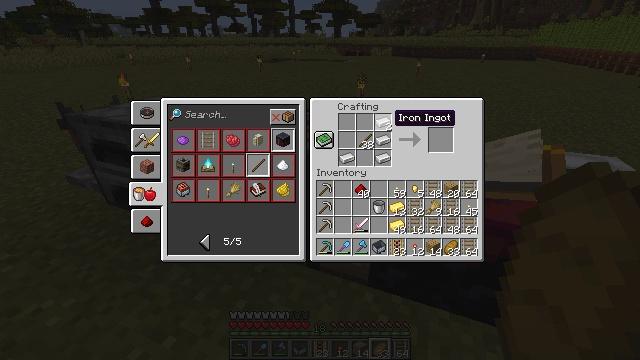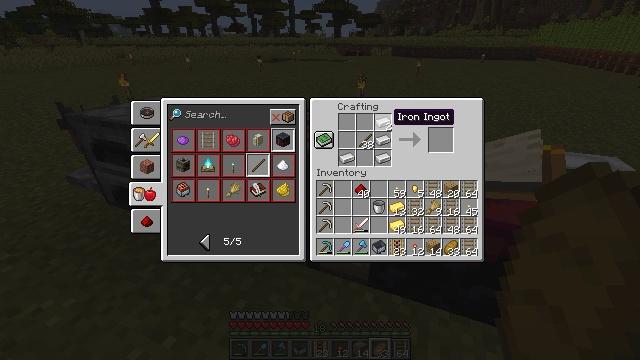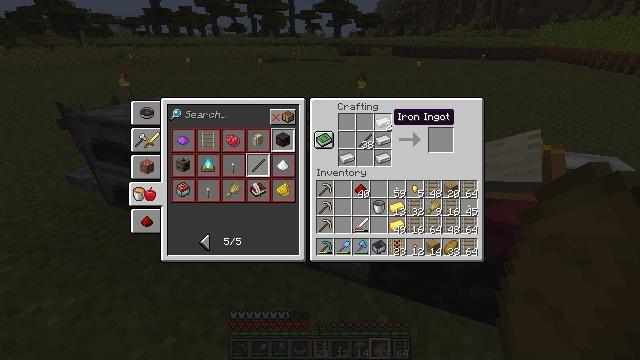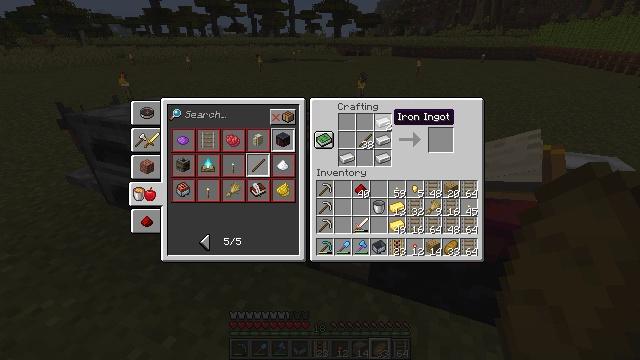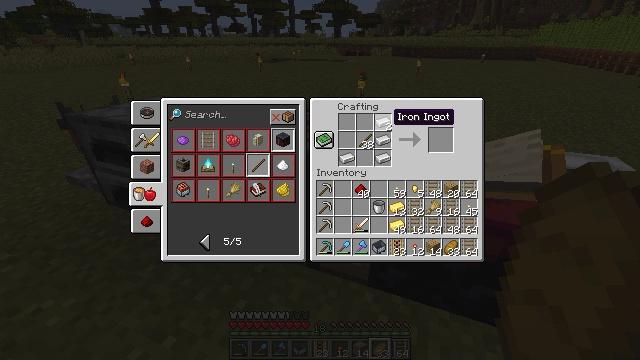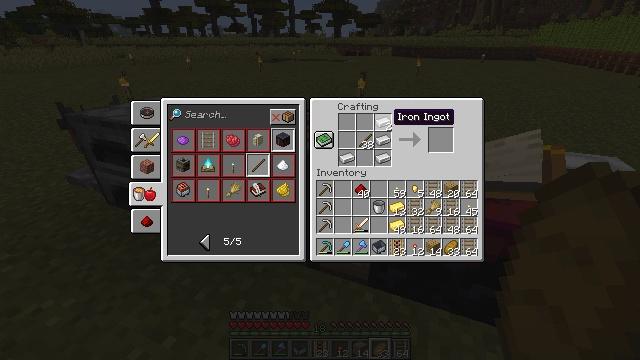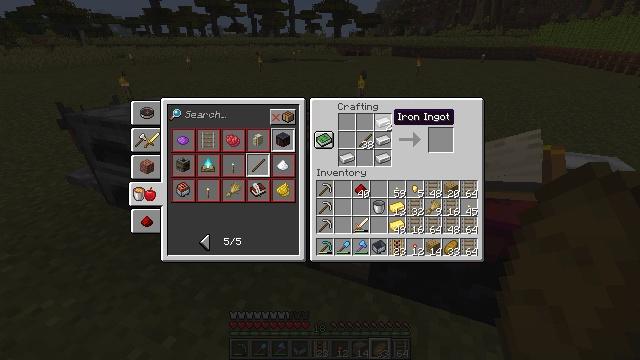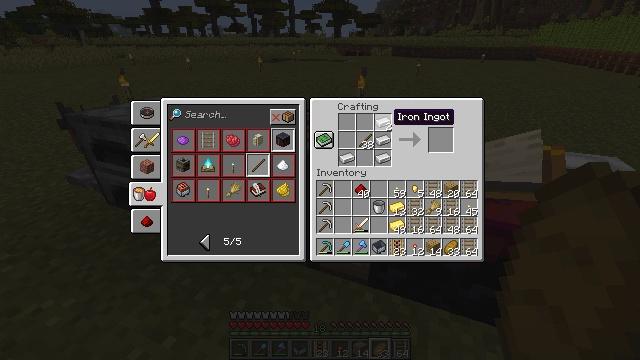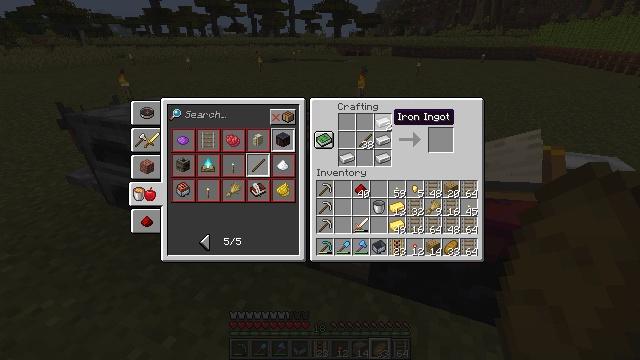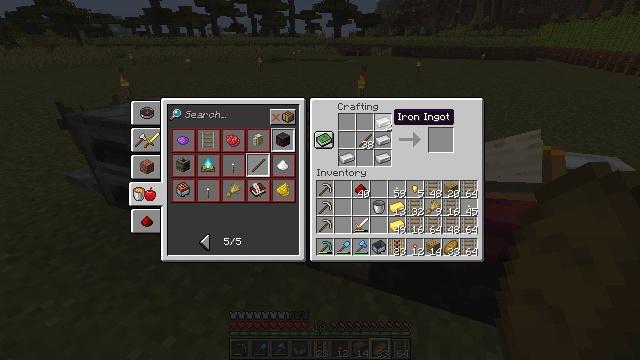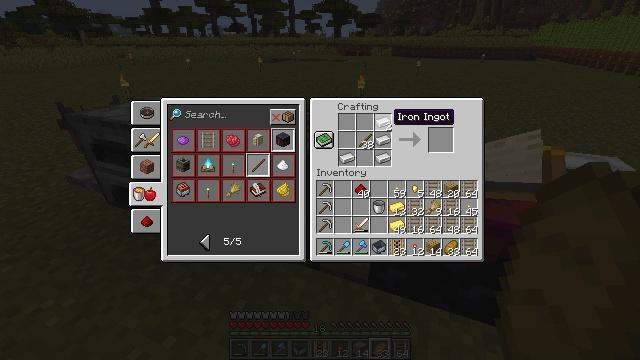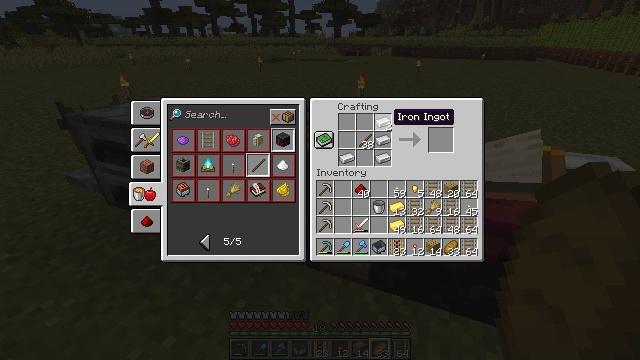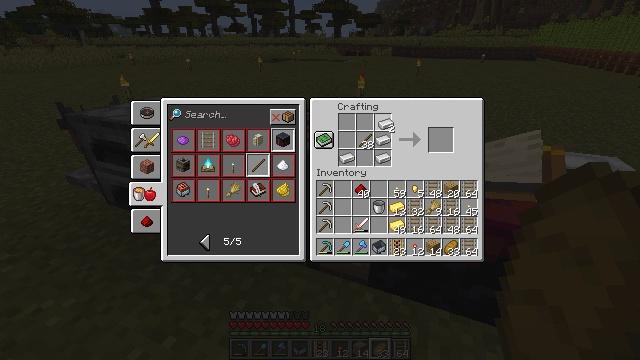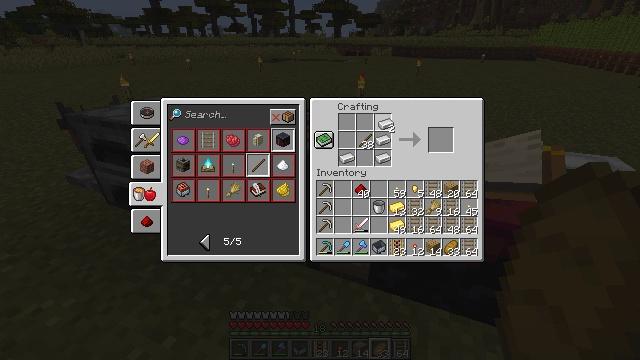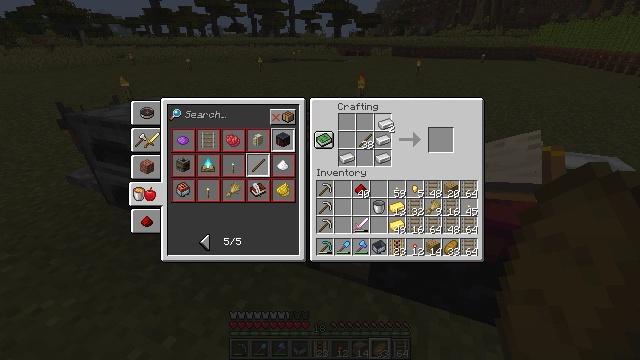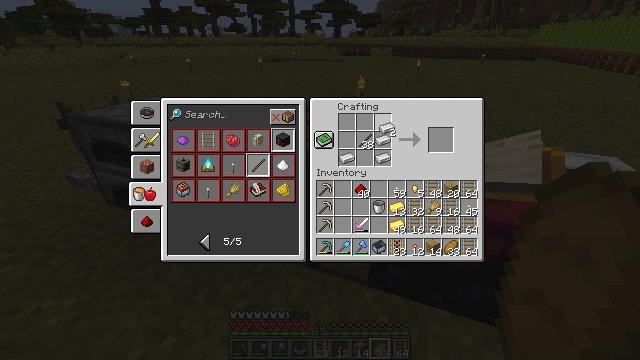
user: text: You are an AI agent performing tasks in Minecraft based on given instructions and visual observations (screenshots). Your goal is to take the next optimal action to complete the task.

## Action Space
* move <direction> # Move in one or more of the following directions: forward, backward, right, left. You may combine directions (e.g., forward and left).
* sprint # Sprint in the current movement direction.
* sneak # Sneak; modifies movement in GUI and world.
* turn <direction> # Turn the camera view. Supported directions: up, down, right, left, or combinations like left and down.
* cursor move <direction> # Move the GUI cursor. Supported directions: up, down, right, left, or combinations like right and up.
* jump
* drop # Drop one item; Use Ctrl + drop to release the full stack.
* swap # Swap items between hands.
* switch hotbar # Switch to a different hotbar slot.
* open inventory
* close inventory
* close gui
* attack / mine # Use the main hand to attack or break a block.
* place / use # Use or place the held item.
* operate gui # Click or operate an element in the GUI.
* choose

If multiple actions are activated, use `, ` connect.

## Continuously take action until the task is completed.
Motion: motion action
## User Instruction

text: Use sticks and gold to craft a powered rail.
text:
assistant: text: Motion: no_op
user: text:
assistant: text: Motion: no_op
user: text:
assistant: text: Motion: no_op
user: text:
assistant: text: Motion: no_op
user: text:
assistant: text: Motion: no_op
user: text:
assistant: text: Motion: no_op
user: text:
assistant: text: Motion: no_op
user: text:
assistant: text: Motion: no_op
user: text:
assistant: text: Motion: no_op
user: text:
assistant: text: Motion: no_op
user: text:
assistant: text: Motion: no_op
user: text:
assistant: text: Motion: operate gui
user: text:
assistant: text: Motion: operate gui
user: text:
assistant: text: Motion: operate gui
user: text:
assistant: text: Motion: no_op
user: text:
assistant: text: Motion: no_op
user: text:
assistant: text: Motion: no_op
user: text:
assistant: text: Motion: operate gui
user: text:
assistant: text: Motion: operate gui
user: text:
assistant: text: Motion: operate gui
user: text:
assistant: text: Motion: no_op
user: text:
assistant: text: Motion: no_op
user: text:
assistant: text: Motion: operate gui
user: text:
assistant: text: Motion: operate gui
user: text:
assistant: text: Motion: operate gui
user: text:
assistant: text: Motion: no_op
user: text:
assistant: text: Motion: no_op
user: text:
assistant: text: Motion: no_op
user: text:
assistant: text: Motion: operate gui
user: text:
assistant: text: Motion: operate gui